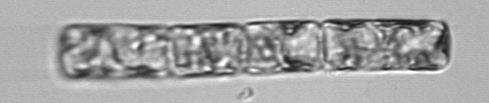
Label: Guinardia_delicatula